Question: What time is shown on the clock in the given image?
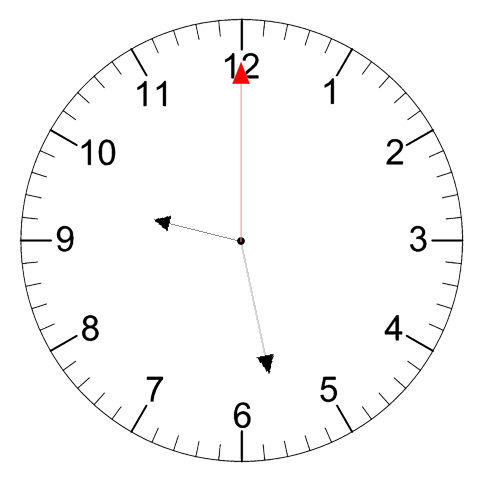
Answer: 09:28:00